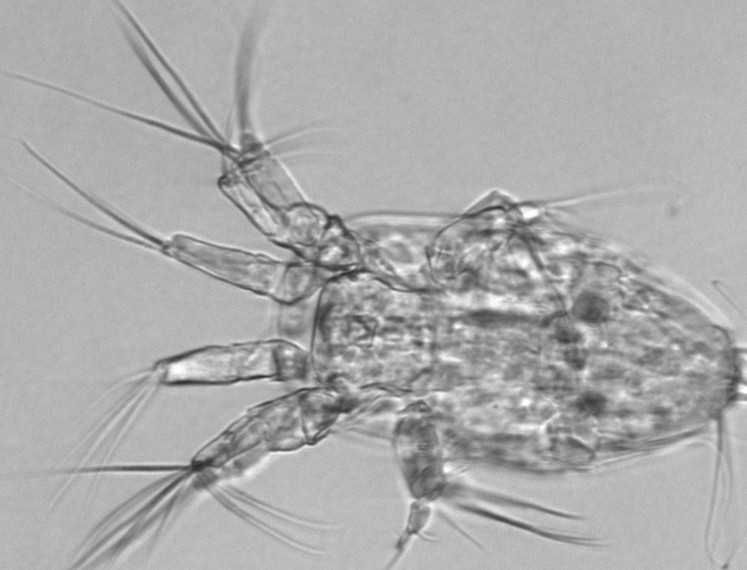
Label: Copepod_nauplii